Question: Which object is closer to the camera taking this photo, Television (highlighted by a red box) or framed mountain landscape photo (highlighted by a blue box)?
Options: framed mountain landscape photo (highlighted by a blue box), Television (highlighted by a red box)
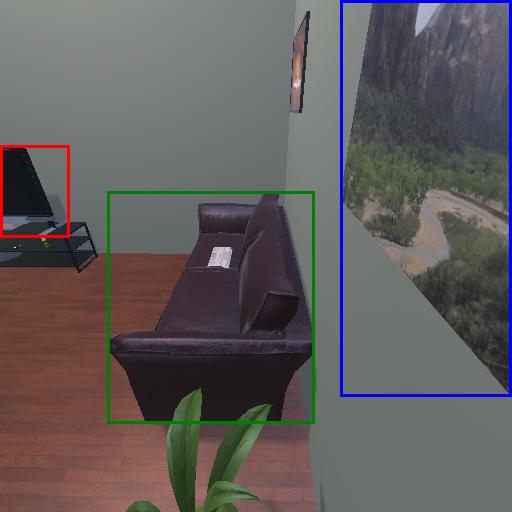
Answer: framed mountain landscape photo (highlighted by a blue box)